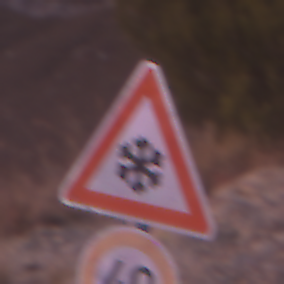
Verkehrszeichen: SchneeOderEisglaette
Zusatzzeichen unten: Geschwindigkeit40
Umgebung: Outdoor, Nature
Tageszeit: Dawn
Wetter: PartlyCloudy
Licht: Natural
Jahreszeit: NotSpecified
Kontrast: MediumContrast